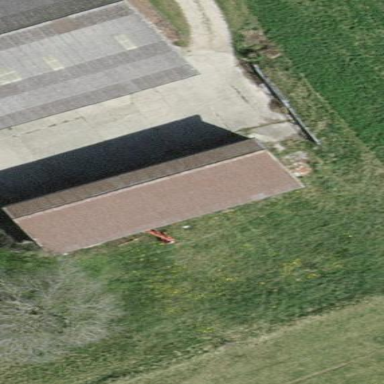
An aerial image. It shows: View of roof of building.